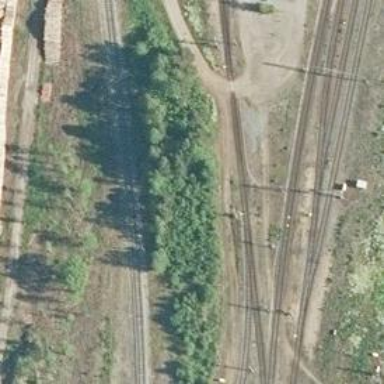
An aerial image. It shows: Rail yard with electrified contact lines for railway operations.